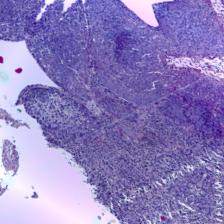
Diagnosis: OSCC